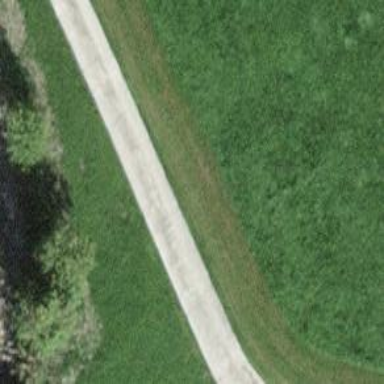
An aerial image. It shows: Emergency access point on the road.